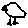
Label: bird